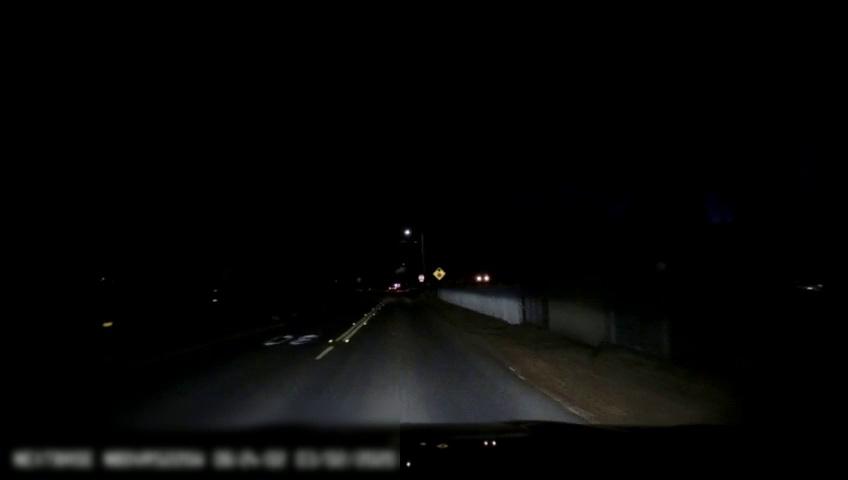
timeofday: Night
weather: Other
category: Drivable Space
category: Lanes | Current Lane
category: Lanes | Alternate Lane
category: Traffic | Signs